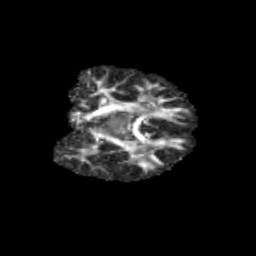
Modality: FA
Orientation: coronal
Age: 12
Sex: female
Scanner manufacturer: siemens
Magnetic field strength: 3 T
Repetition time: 3.8 s
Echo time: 0.07 s